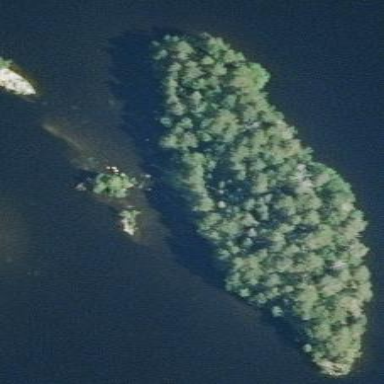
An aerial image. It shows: Islet surrounded by woodland.